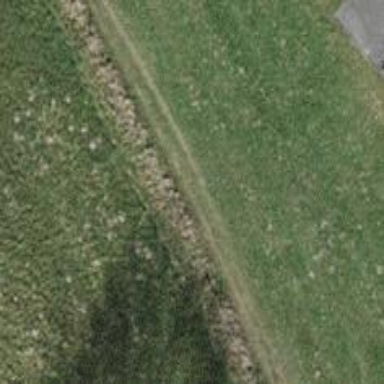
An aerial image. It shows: Path.